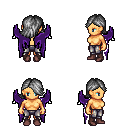
a pixel art fantasy rpg character, female body template, human, tanned skin, purple wings, metal pants, gray swoop hairstyle, maroon shoes, four views (front, back, left, right), 2x2 character sprite sheet, small pixel art, hard edges, no anti-aliasing